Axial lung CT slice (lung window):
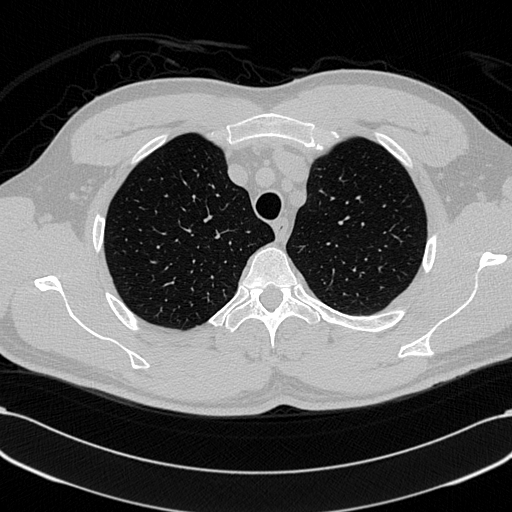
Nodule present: no